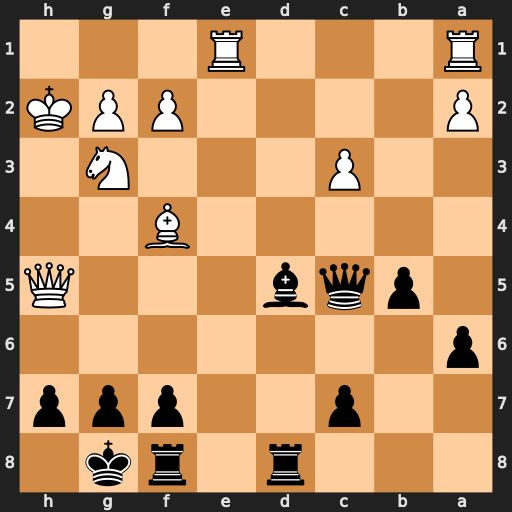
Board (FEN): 3r1rk1/2p2ppp/p7/1pqb3Q/5B2/2P3N1/P4PPK/R3R3
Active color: b
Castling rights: -
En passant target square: -
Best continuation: Qxf2 Ne4 Qxf4+